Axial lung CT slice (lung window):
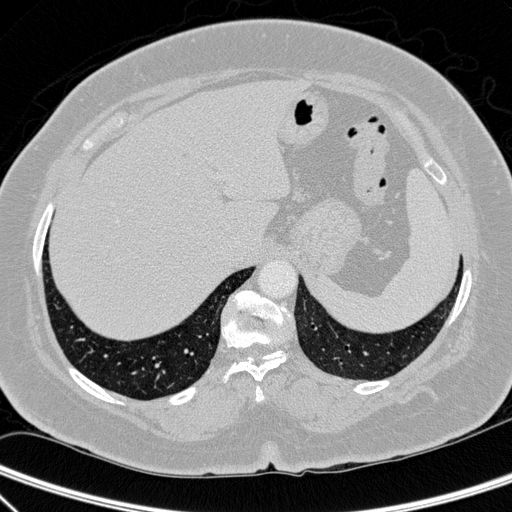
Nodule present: no